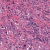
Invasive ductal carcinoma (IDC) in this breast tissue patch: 0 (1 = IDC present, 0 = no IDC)